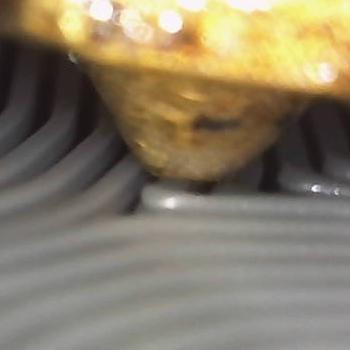
Flow rate: 61%